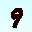
Label: 9